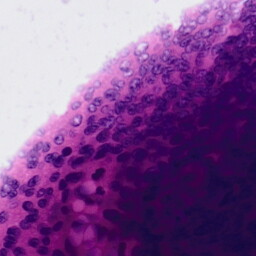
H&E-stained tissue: Colon